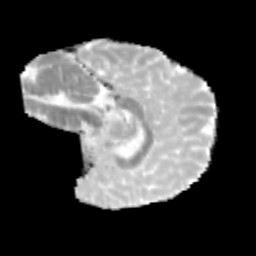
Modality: MD
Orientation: sagittal
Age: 12
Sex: male
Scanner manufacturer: siemens
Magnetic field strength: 3 T
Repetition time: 3.8 s
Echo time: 0.07 s